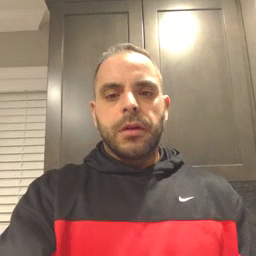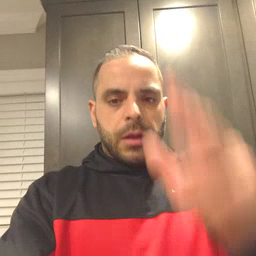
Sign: hen